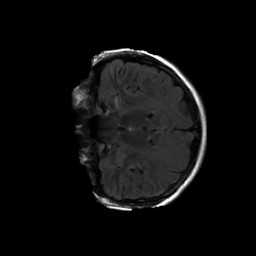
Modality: FLAIR
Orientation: coronal
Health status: ill
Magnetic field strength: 3 T